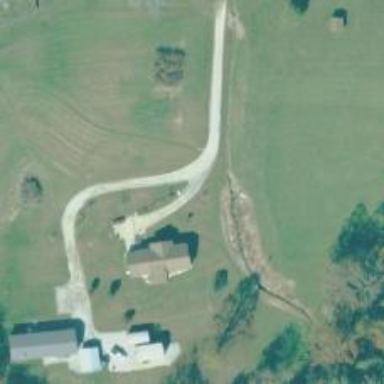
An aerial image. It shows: Driveway.